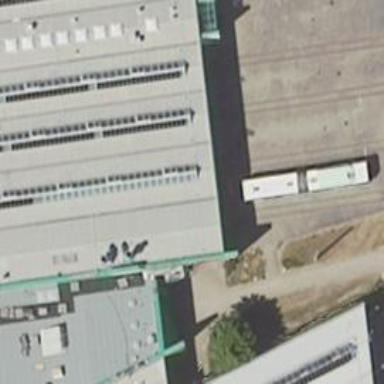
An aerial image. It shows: Tram railway running through service yard with electrified contact lines.